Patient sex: F
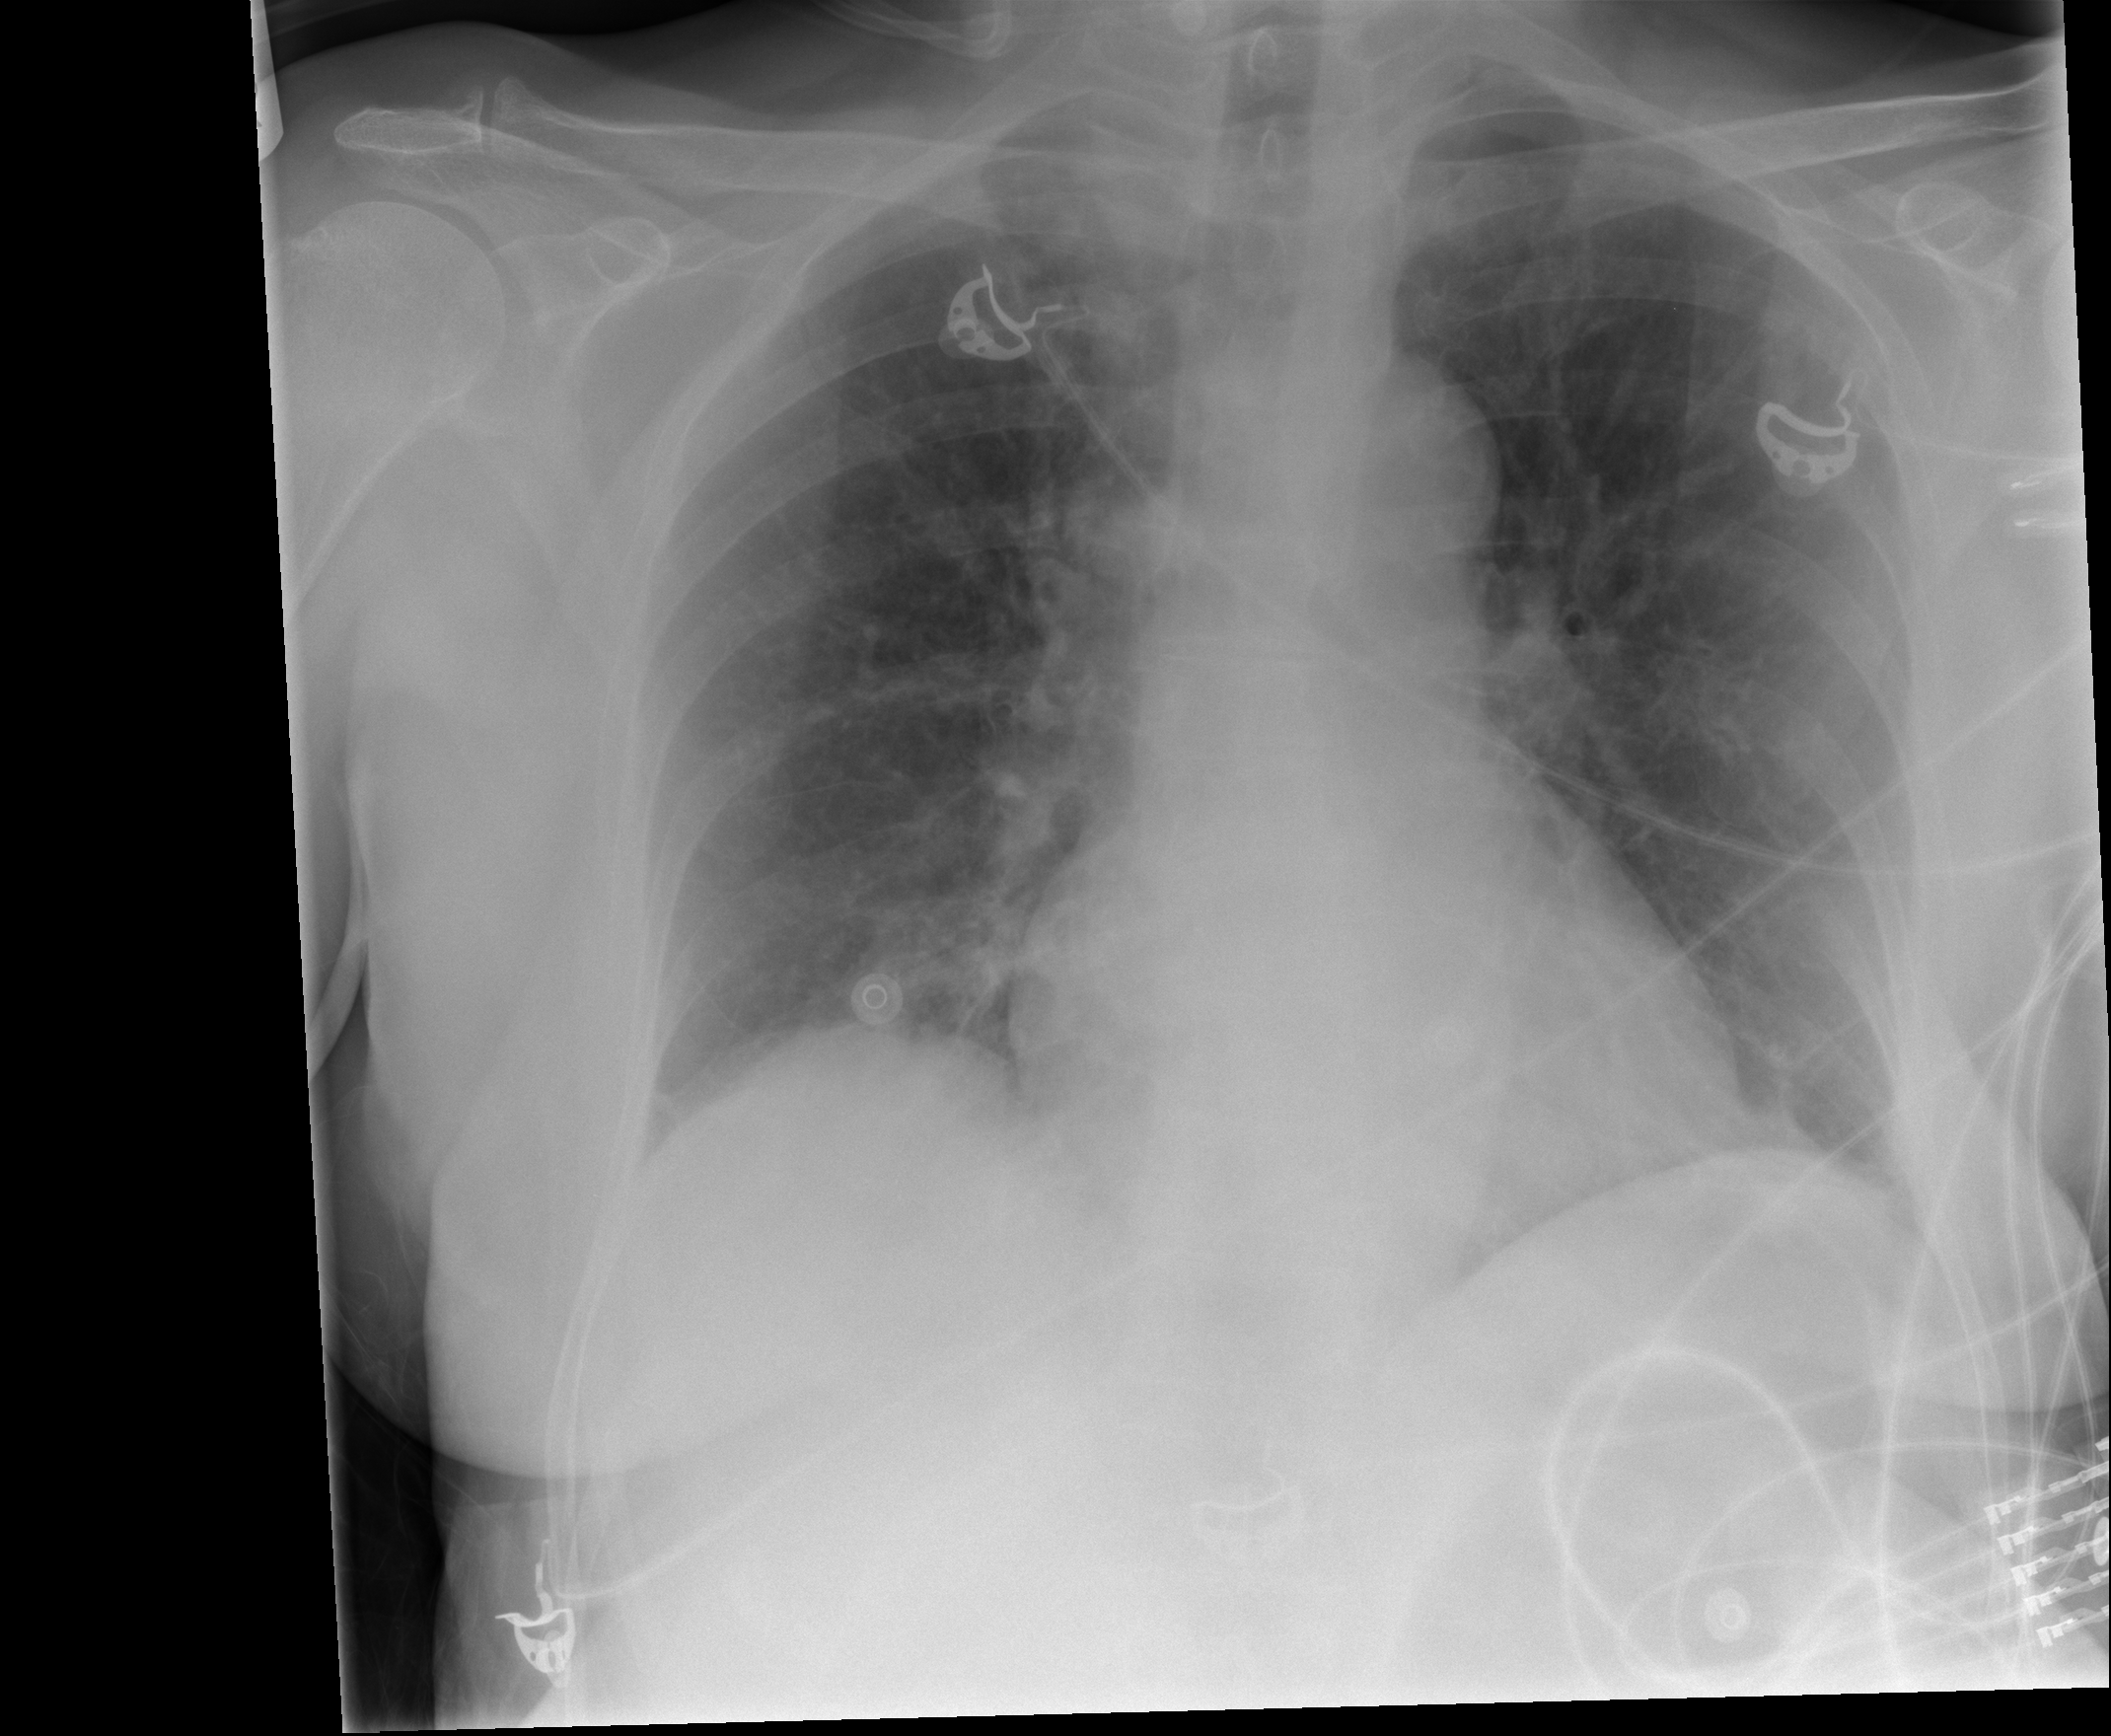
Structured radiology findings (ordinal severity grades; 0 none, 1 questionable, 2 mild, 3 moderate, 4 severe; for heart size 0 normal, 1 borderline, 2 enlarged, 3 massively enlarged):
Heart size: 0
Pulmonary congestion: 1
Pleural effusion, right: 1
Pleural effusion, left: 1
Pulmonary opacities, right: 0
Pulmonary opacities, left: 0
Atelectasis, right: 1
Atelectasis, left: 1